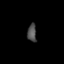
Tissue: lung
Cell type: Others
Senescence score: 0.2001
Nuclear area (px): 155
Mean DAPI intensity: 78.619